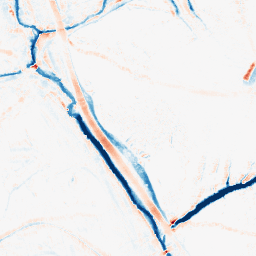
Category: morphological
Decomposition family: morphological_ellipse
Decomposition parameters: operation: average
width: 10
height: 10
Upsampling method: bicubic_3x
Upsampling parameters: scale: 3
Upsampling scale: 3